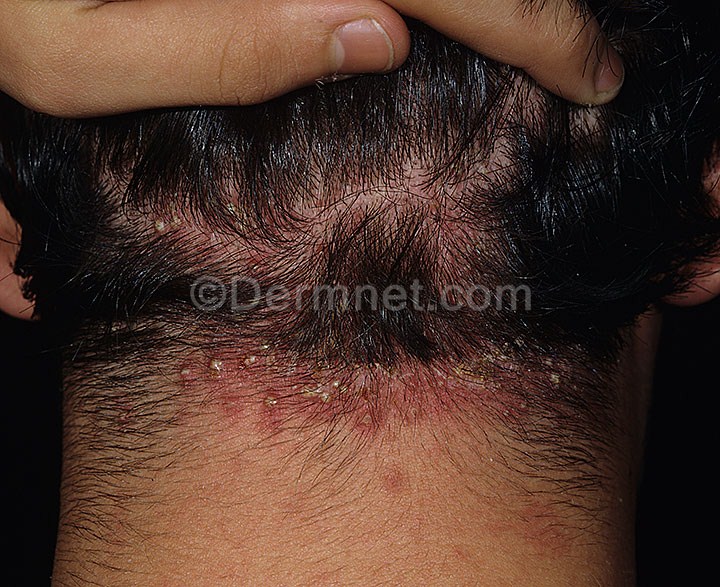
Disease: Hair Loss Photos Alopecia and other Hair Diseases